Field crop: maize
Growth stage: 2
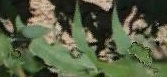
Species: maize